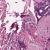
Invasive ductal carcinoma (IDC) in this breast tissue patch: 0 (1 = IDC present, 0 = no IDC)